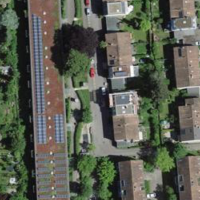
EUNIS habitat code: 54
Species observed at this site:
Fagus sylvatica